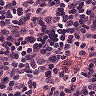
Metastatic tissue present: no